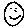
Label: smiley face